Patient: sex F, age 59
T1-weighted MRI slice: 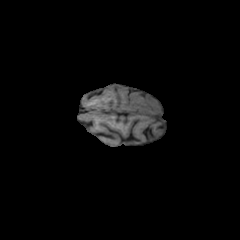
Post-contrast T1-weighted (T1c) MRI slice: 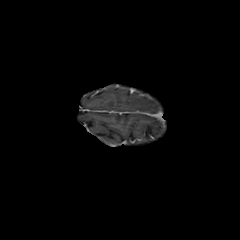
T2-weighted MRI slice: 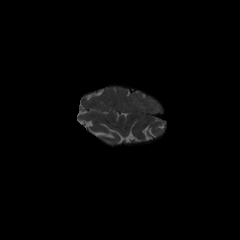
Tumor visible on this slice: yes
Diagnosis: Glioblastoma, IDH-wildtype
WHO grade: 4